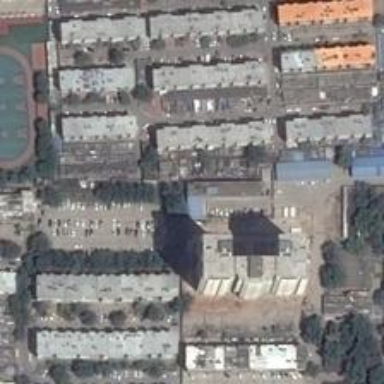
What in the centre is a high-rise building while a playground composed of three basketball courts .